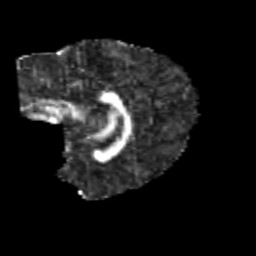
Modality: FA
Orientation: sagittal
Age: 9
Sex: female
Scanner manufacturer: siemens
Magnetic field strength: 3 T
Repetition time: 3.8 s
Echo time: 0.07 s